Question: What is the possible reason for differences in padding between ie10 and chrome with 'reset' applied?

<URL>
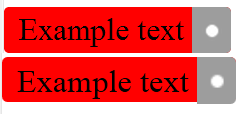
Answer: I think it was a problem with the 'position: relative;' on the '.checkbox-icon'. If you remove the position and top and replace it with a 'margin-top: -2px;' and a 'vertical-align: middle;' it looks the same in Chrome and IE.
I've updated your <URL>. Hope this works for you!